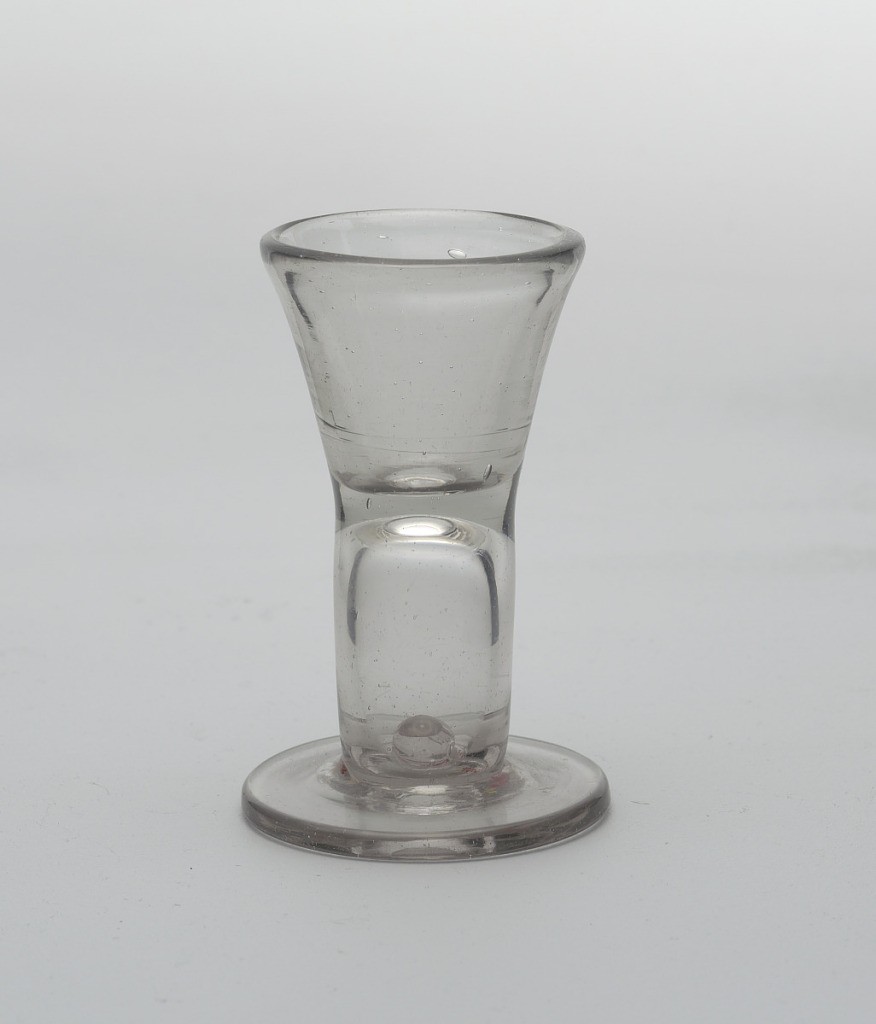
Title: Firing glass
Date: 1800–1825
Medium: Free-blown glass
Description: Flared form of thick, clear glass with flat foot. Large tear forms the base.